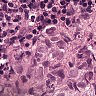
Metastatic tissue present: yes